Aerial crown-view tile of a tropical tree (Barro Colorado Island, Panama), acquired 20250616:
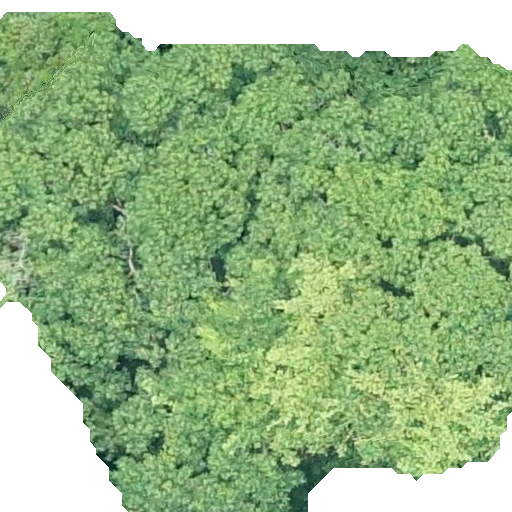
Species: Hura crepitans
GBIF accepted scientific name: Hura crepitans
Crown area: 375.69 m²